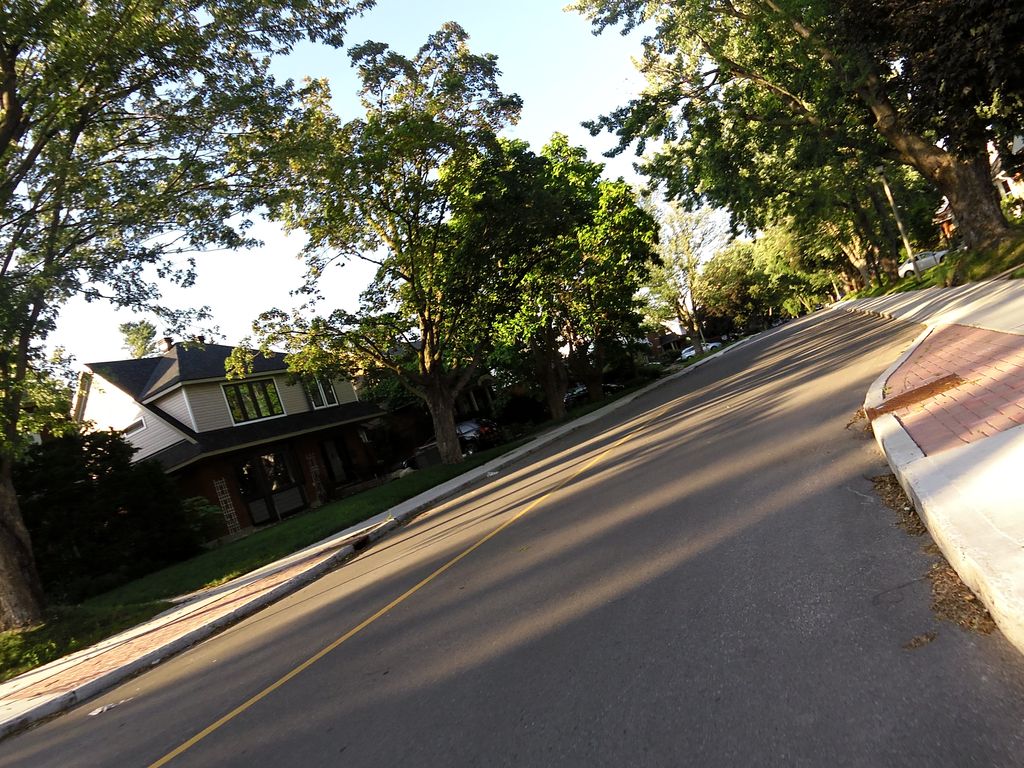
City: ottawa-gatineau